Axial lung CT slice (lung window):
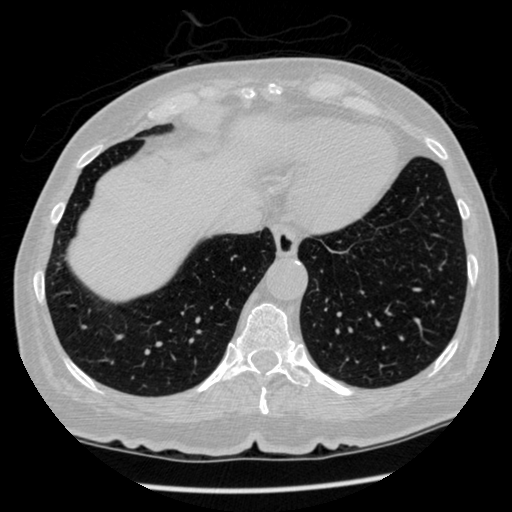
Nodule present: no